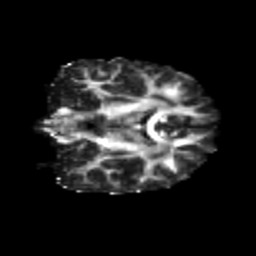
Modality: FA
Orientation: coronal
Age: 23
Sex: female
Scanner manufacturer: siemens
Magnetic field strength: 3 T
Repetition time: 3.5 s
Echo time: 0.125 s